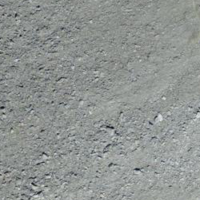
EUNIS habitat code: 31
Species observed at this site:
Chamaenerion dodonaei